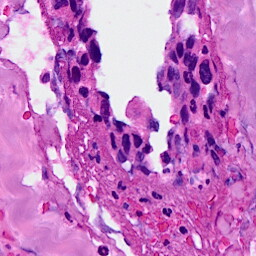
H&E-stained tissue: Breast